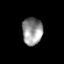
Tissue: prostate
Cell type: Myeloid cells
Senescence score: 0.2716
Nuclear area (px): 548
Mean DAPI intensity: 146.553